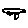
Label: car